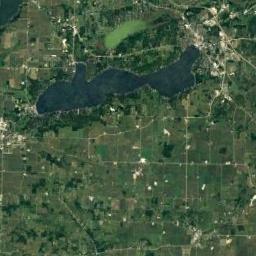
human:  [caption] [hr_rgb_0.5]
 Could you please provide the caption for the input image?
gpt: Many trees are around the lake .

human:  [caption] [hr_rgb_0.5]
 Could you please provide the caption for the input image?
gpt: The lake in the picture is small .

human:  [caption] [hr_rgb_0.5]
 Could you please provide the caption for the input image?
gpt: The two lakes of different colors lie in farmland .

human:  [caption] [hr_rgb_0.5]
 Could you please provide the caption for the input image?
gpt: There is an irregular blue lake on the ground with lush green vegetation .

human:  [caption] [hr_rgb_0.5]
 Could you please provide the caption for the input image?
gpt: There are many green farmlands around the lake .